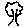
Label: tree